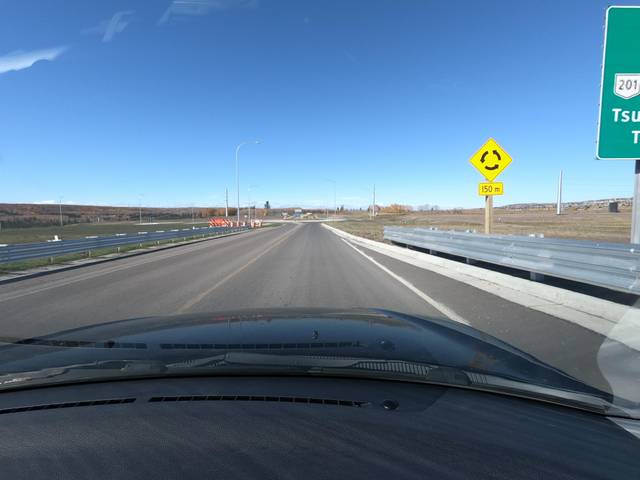
Region: Canada
Coordinates: 51.001, -114.167